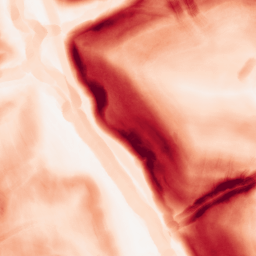
Category: morphological
Decomposition family: morphological_gradient
Decomposition parameters: size: 7
shape: disk
Upsampling method: bspline
Upsampling parameters: scale: 2
Upsampling scale: 2